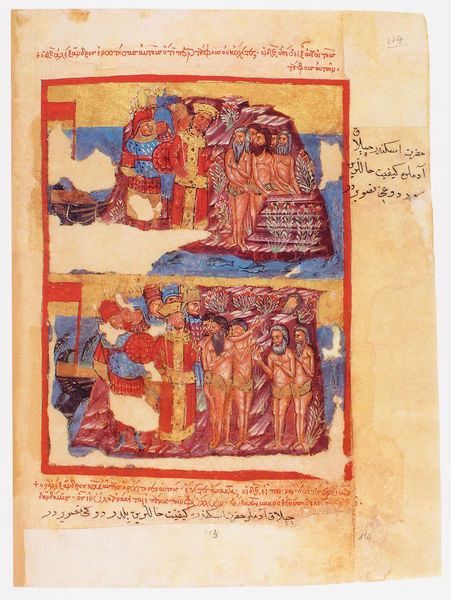
Titel: Der griechische Alexanderroman
Institution: Venedig, Hellenic Institute Codex Gr. 5
Schlagwörter: berg, blau, mann, nackt, wasser, menschen, ocker, blumen, männer, schwarz, rot, versammlung, bärte, rahmen, gold, krone, schrift, papier, könig, soldaten, schriftzeichen, schild, buch, orient, seite, illustration, waffen, herrscher, flecken, pergament, kaputt, arabisch, indien, gün, buchmalerei, würdenträger, codex, böumen, alexanderroman, 114